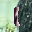
Label: 1